Interaction volume radius: 5 \u00c5
Interaction volume height: 35 \u00c5
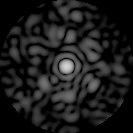
Disorder parameter: 0.8443